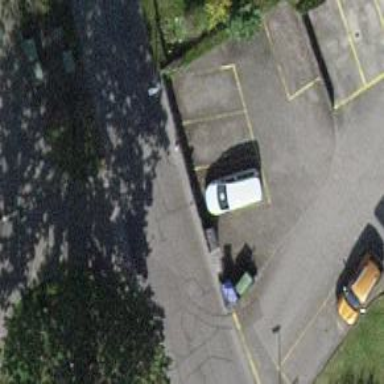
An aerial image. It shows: Street side parking area.